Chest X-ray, AP view. Patient: 45 years old, sex M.
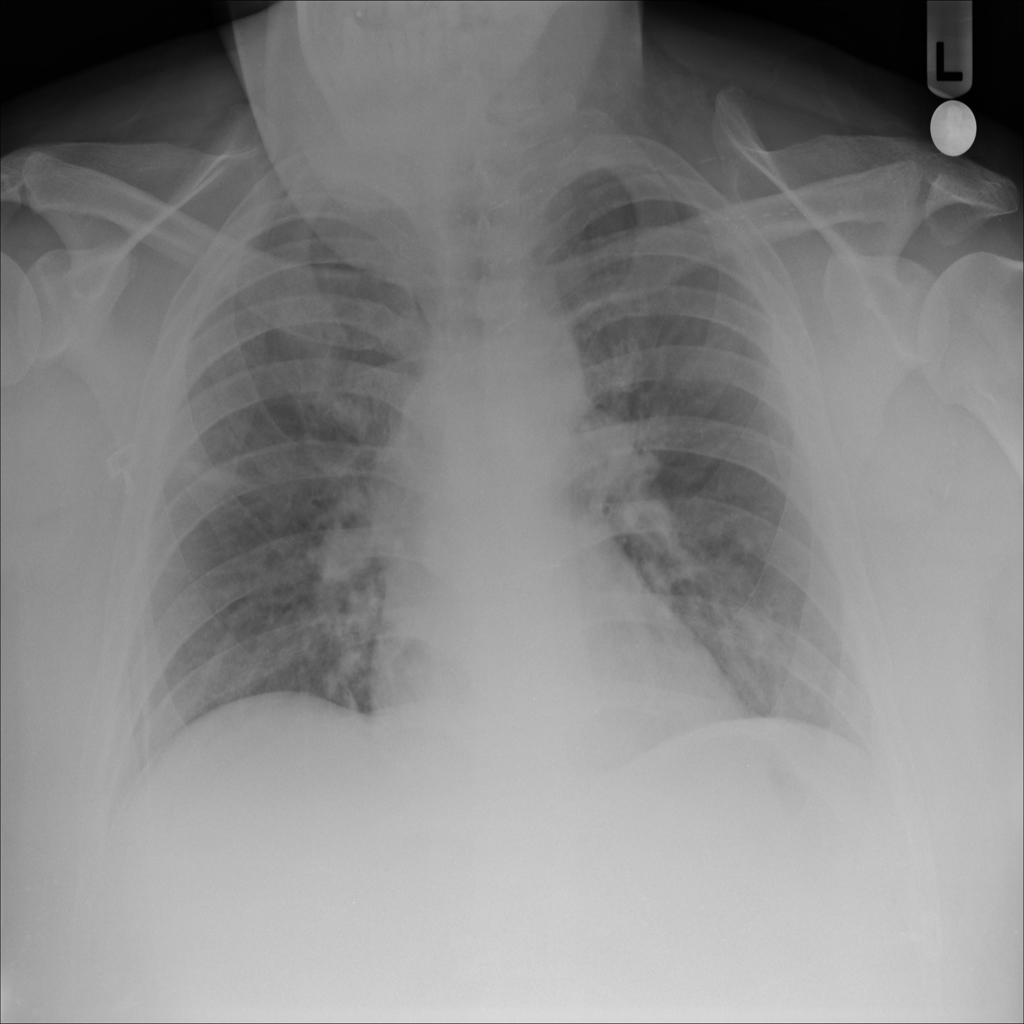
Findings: Atelectasis